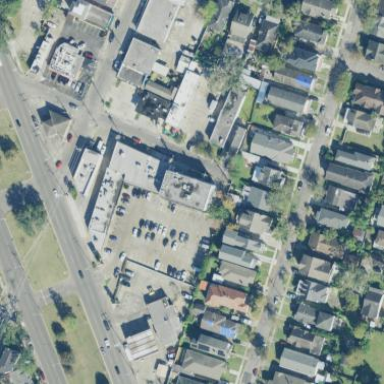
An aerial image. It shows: Retail area.